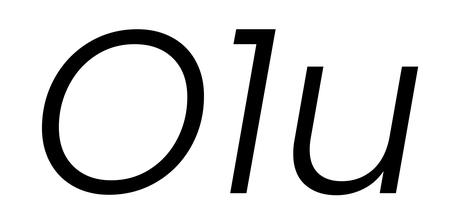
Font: Poppins-LightItalic